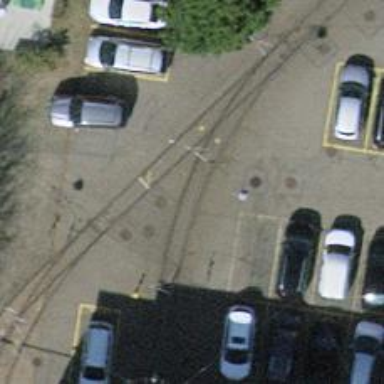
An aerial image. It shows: Tram railway with one track in service yard. The railway is electrified with contact line.